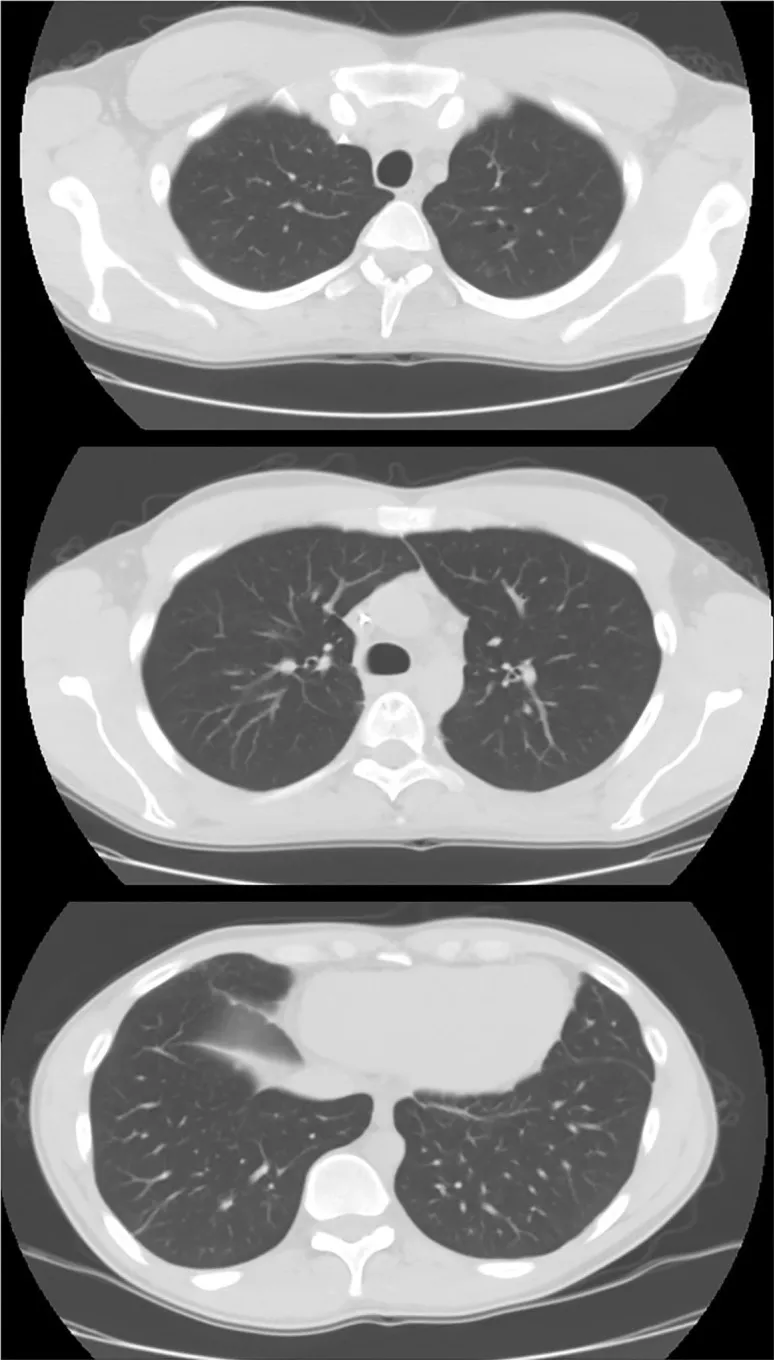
Chest CT in case 1 after chemo- and radiotherapy treatment. After 1 year of treatment, the patient showed a complete remission of the disease.
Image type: radiology (ct)